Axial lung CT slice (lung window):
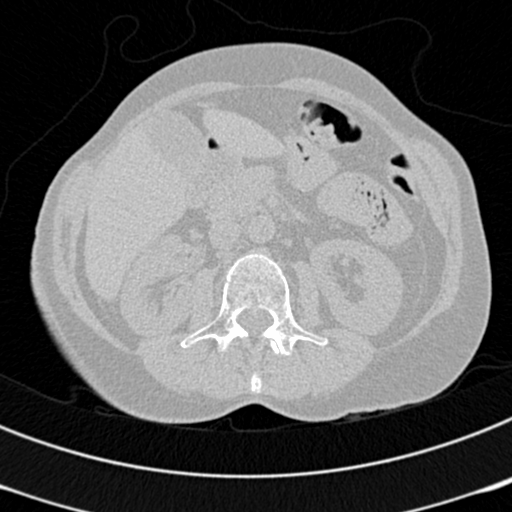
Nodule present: no